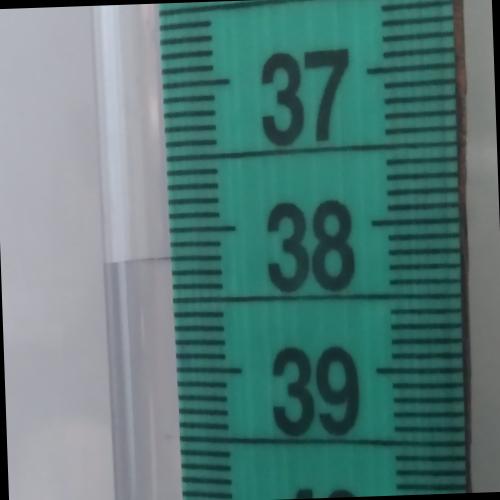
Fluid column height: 38.2 cm